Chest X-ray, PA view. Patient: 47 years old, sex M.
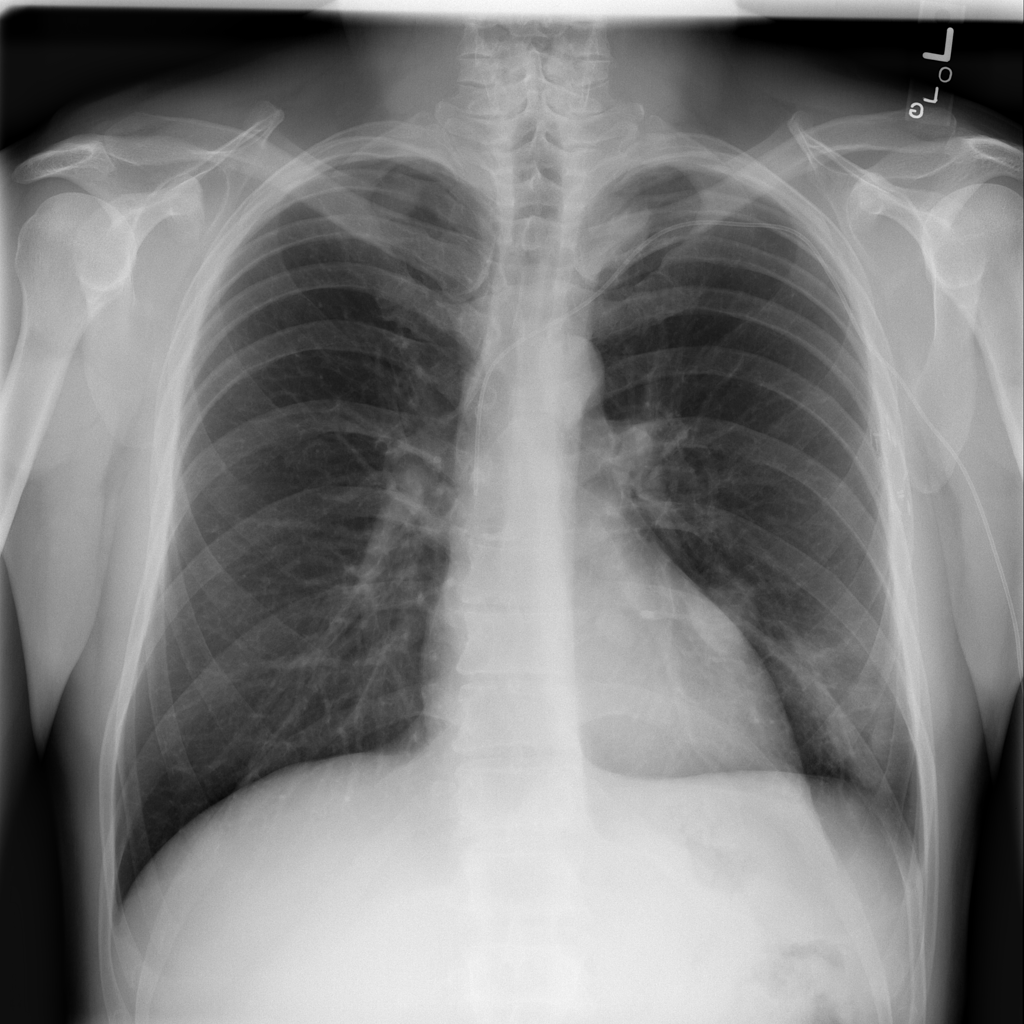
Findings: Infiltration, Nodule